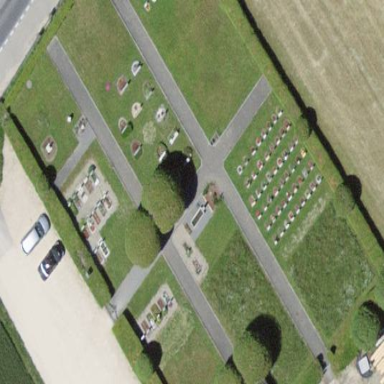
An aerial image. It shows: Cemetery.